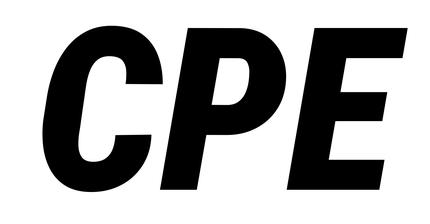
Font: Roboto-Italic_Condensed_Black_Italic